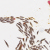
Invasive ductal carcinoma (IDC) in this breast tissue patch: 0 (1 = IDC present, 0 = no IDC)